Field crop: tomato
Growth stage: 1
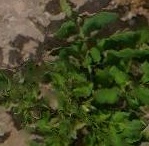
Species: tomato